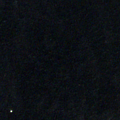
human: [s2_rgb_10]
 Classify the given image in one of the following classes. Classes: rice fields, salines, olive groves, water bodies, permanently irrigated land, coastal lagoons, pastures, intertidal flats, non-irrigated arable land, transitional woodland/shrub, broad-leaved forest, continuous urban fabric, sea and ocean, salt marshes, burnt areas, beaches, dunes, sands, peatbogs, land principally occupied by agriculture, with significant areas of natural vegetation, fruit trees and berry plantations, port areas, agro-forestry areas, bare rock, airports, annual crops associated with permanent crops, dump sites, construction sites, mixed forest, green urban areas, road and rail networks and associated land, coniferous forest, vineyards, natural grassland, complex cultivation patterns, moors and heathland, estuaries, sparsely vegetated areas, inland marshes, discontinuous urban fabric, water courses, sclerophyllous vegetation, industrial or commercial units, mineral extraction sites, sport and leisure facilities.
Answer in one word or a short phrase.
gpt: water bodies